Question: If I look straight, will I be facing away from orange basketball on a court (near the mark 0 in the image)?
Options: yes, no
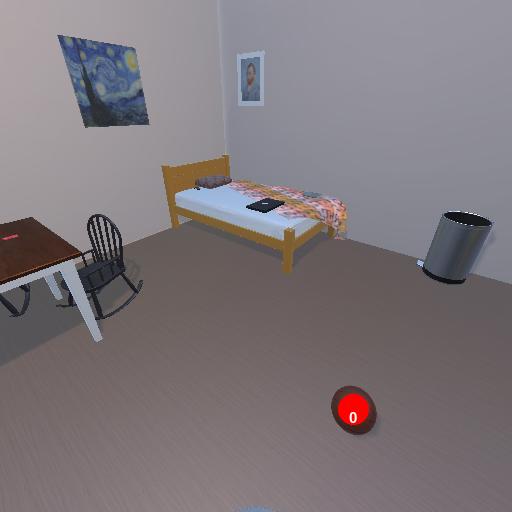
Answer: yes